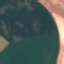
Label: AnnualCrop